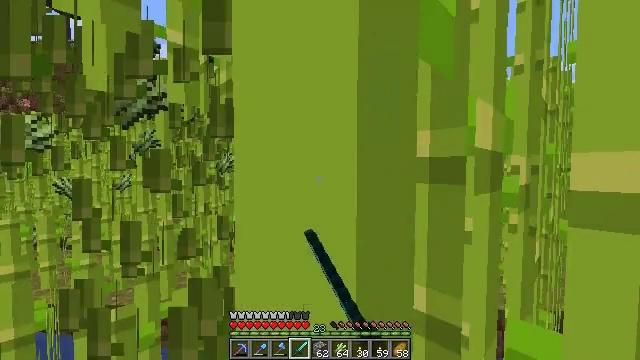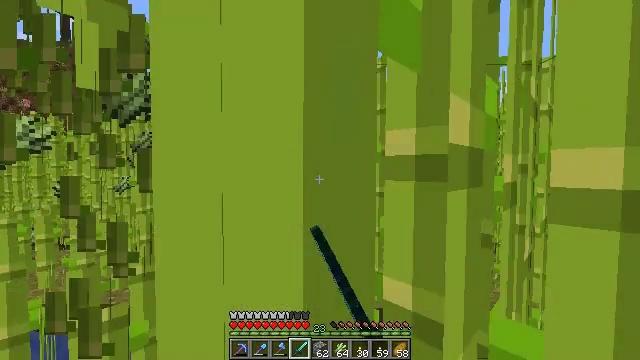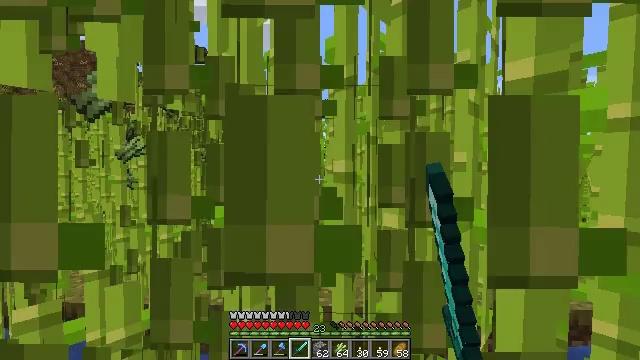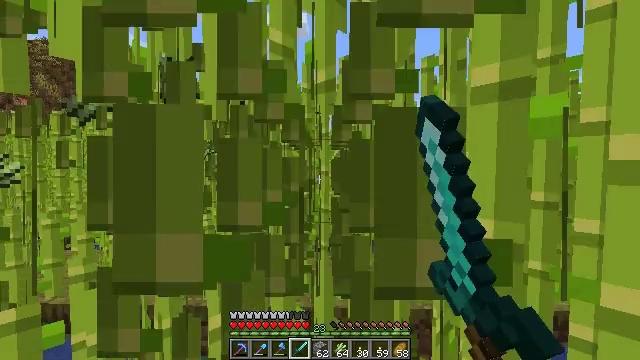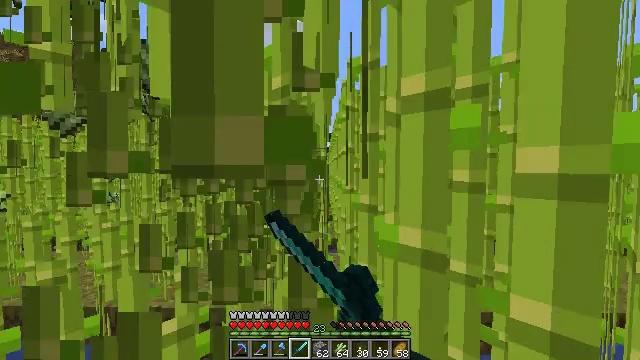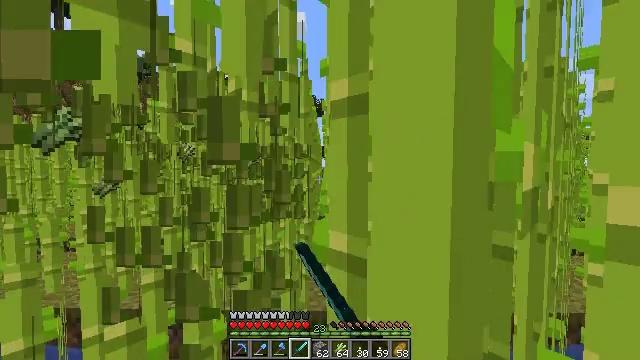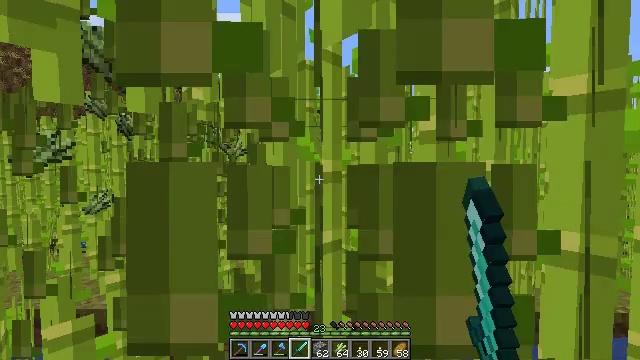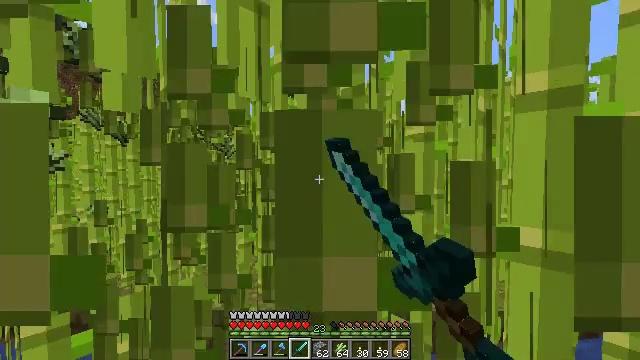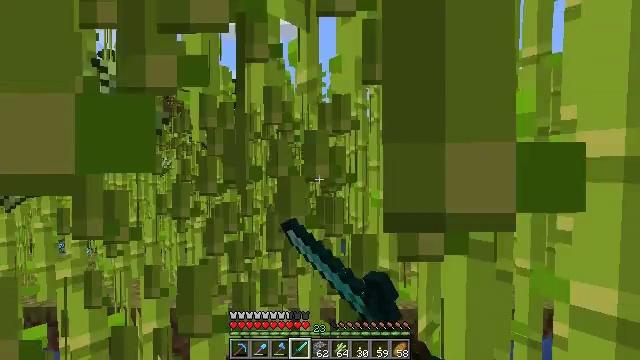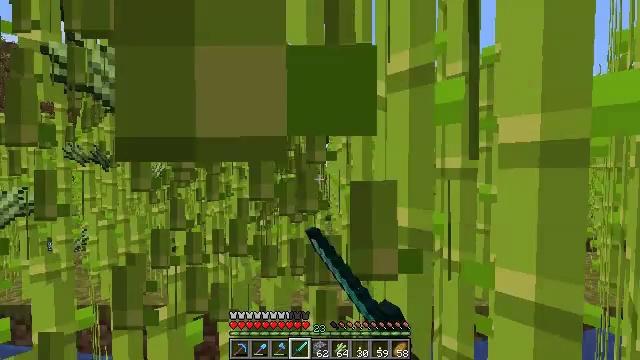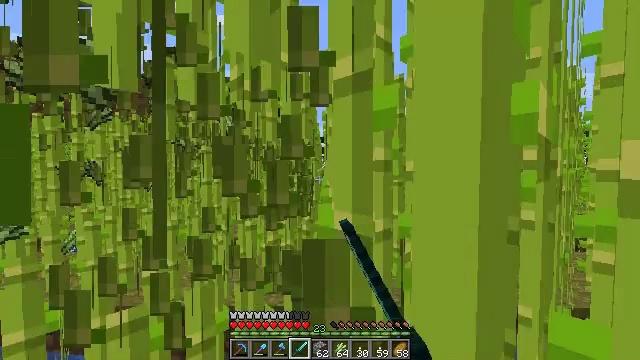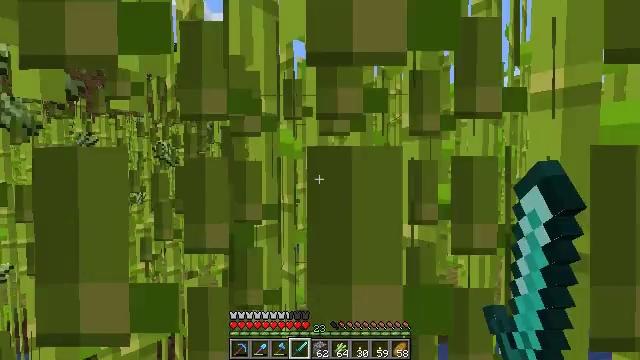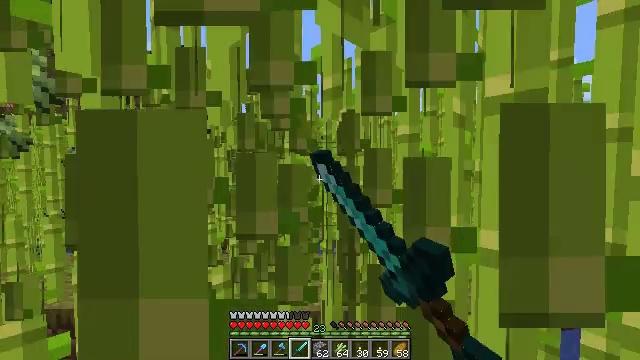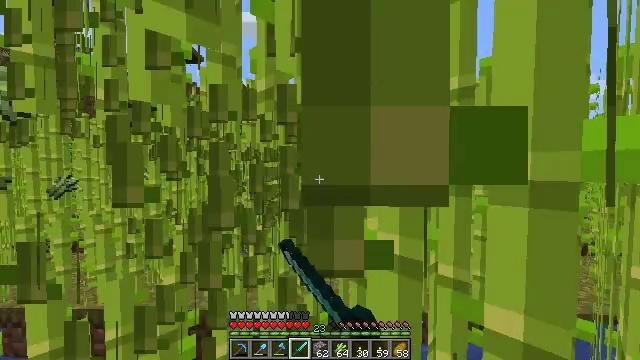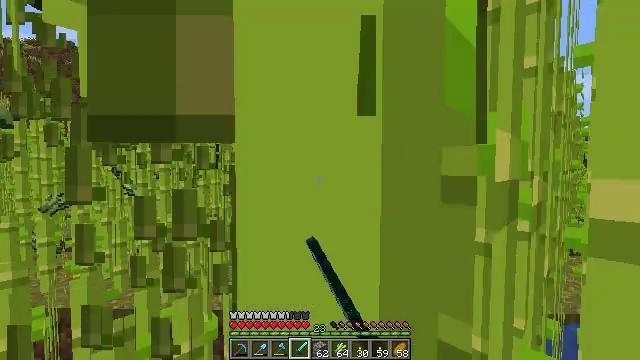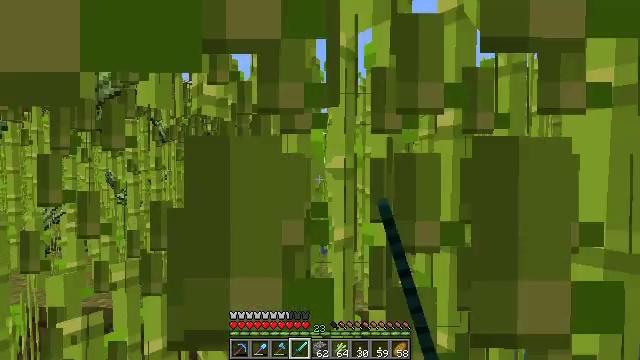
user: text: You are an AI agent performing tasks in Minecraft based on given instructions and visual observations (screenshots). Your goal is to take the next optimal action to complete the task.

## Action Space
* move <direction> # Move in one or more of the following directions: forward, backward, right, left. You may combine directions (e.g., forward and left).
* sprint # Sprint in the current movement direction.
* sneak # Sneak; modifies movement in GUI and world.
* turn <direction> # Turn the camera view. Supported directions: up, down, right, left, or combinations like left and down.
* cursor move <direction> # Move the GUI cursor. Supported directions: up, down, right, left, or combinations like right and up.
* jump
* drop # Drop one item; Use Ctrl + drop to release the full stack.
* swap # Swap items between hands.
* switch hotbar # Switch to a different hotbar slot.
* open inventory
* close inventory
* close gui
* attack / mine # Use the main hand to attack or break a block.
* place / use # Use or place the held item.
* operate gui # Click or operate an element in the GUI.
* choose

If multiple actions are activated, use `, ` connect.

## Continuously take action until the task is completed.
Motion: motion action
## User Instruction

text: Collect sugar cane near water sources.
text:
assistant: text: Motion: move right, attack / mine
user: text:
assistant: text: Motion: move right, attack / mine
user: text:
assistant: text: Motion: move right, attack / mine
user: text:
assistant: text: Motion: move right, attack / mine
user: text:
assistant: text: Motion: move right, attack / mine
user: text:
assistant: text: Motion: move right, attack / mine
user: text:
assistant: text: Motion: move right, attack / mine
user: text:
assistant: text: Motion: move right, attack / mine
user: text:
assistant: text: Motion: move right, attack / mine
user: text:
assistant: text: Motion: move right, attack / mine
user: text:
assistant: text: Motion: move right, attack / mine
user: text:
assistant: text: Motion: move right, attack / mine
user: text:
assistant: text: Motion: move right, attack / mine
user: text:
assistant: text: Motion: move right, attack / mine
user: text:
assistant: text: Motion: move right, attack / mine
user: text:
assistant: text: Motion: move right, attack / mine
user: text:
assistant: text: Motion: move right, attack / mine
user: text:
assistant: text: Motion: move right, attack / mine
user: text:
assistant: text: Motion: move right, attack / mine
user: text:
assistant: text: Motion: move right, attack / mine
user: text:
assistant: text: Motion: move right, attack / mine
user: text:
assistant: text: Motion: move right, attack / mine
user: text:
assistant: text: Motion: move right, attack / mine
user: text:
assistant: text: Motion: move right, attack / mine
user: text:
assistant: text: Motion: move right, attack / mine
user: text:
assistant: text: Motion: move right, attack / mine
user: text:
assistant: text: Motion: move right, attack / mine
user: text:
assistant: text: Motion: move right, attack / mine
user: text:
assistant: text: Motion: move right, attack / mine
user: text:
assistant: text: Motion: move right, attack / mine